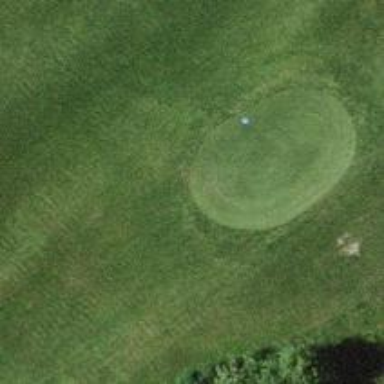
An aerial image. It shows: Golf tee on grassy land.